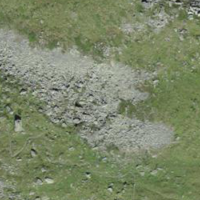
EUNIS habitat code: 31
Species observed at this site:
Rhododendron ferrugineum